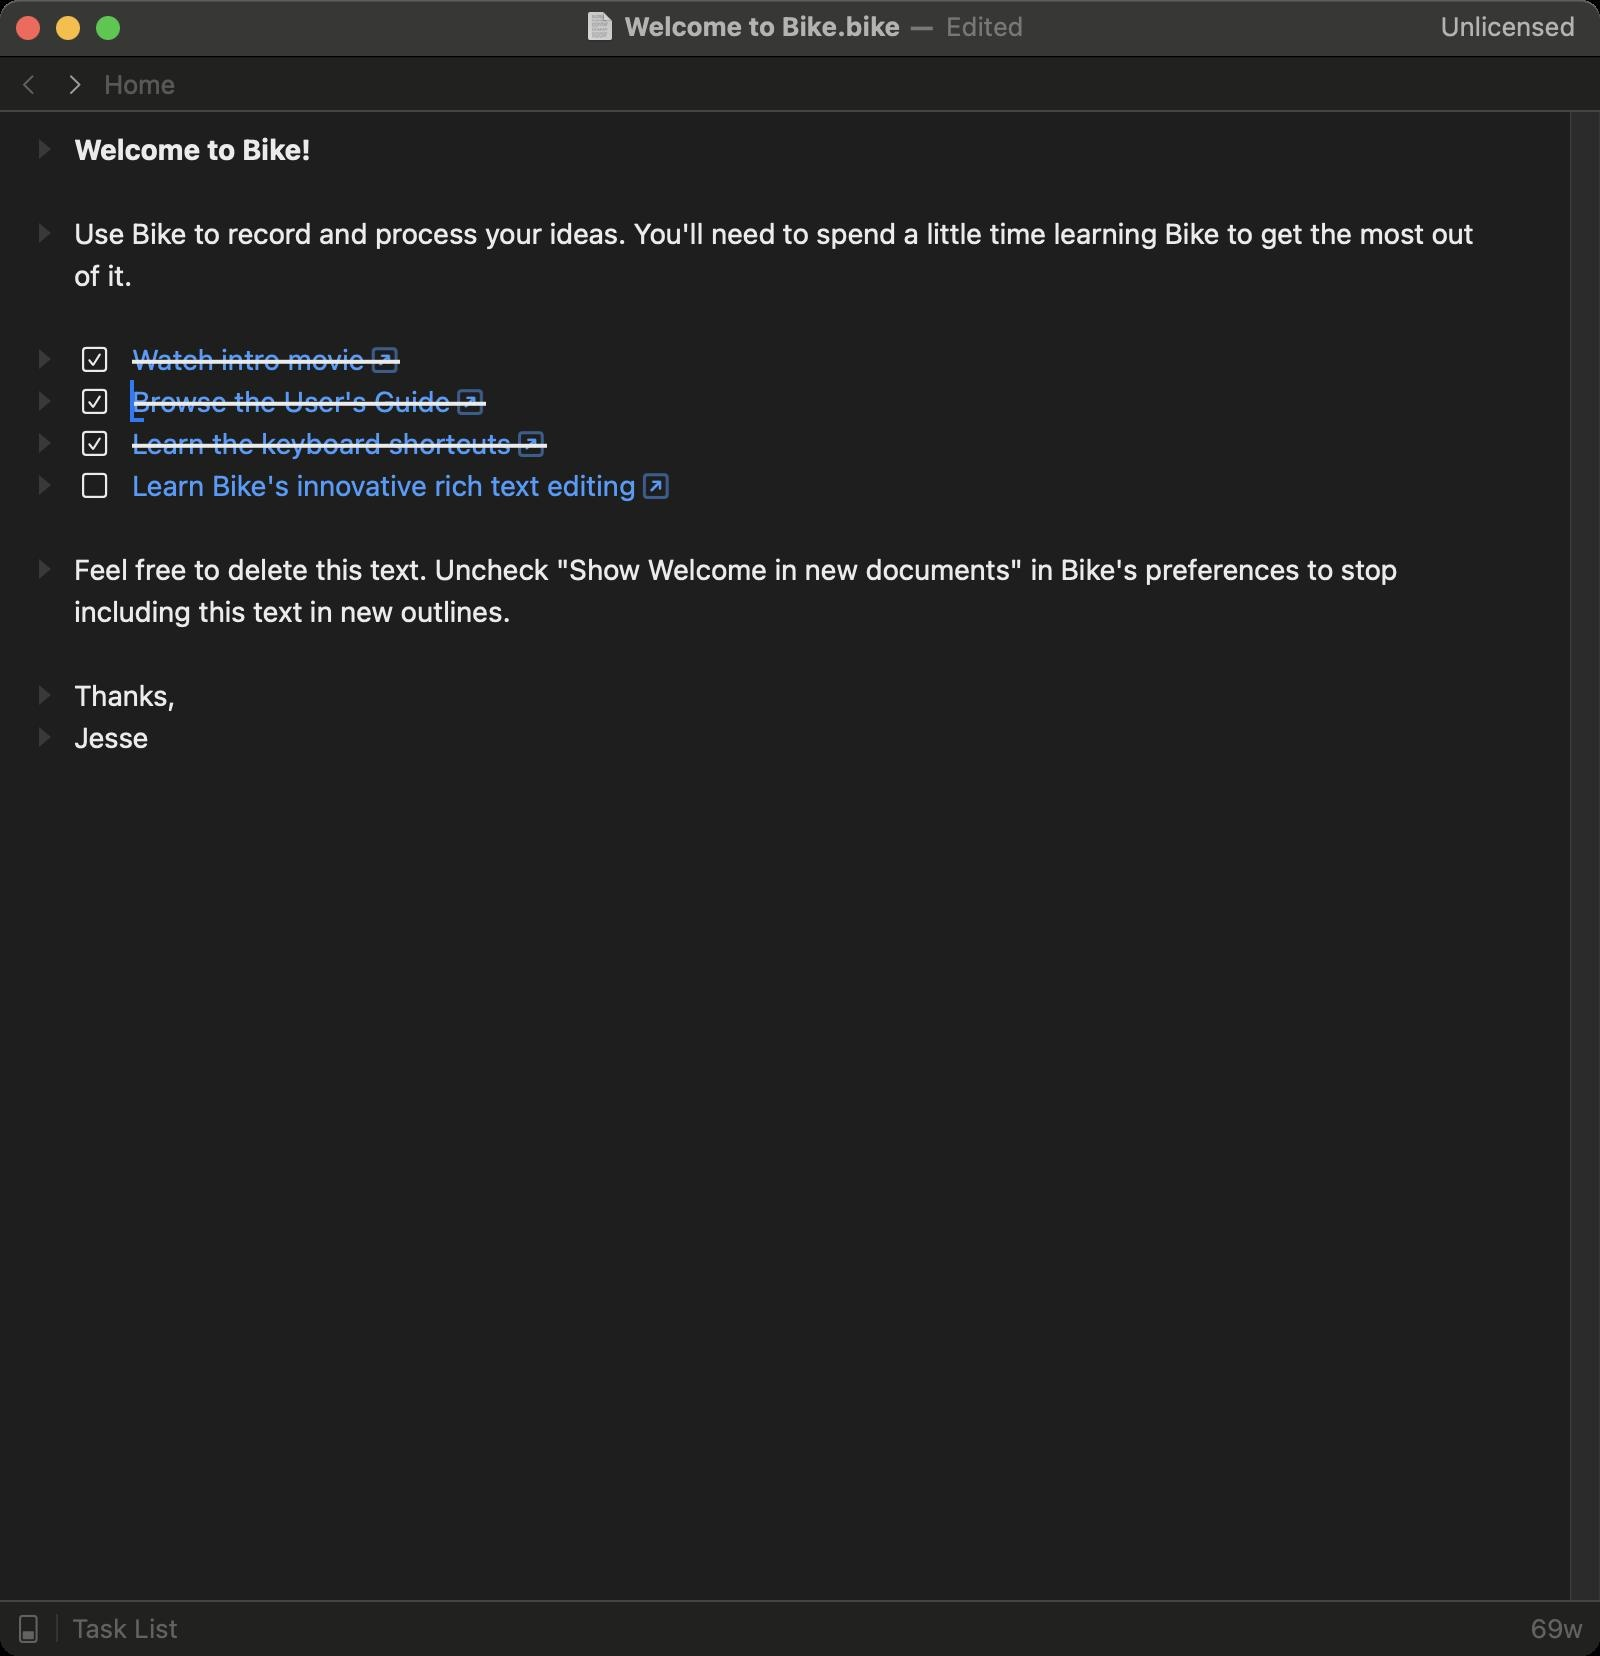
Accessibility tree:
{"name": "Welcome_to_Bike.bike", "role": "AXWindow", "description": null, "role_description": "standard window", "value": null, "position": "464.00;80.00", "size": "800;828", "children": [{"name": null, "role": "AXSplitGroup", "description": null, "role_description": "split group", "value": null, "position": "0.00;28.00", "size": "800;800", "children": [{"name": null, "role": "AXSplitter", "description": null, "role_description": "splitter", "value": -1.0, "position": "-1.00;28.00", "size": "1;800", "children": []}, {"name": null, "role": "AXScrollArea", "description": null, "role_description": "scroll area", "value": null, "position": "0.00;56.00", "size": "800;744", "children": [{"name": null, "role": "AXScrollBar", "description": null, "role_description": "scroll bar", "value": 0.0, "position": "785.00;56.00", "size": "15;744", "children": []}]}, {"name": "", "role": "AXButton", "description": "go back", "role_description": "button", "value": null, "position": "4.00;29.00", "size": "22;26", "children": []}, {"name": "", "role": "AXButton", "description": "go forward", "role_description": "button", "value": null, "position": "26.00;29.00", "size": "22;26", "children": []}, {"name": null, "role": "AXList", "description": "path", "role_description": "list", "value": null, "position": "48.00;31.00", "size": "46;22", "children": [{"name": null, "role": "AXStaticText", "description": null, "role_description": "text", "value": "Home", "position": "48.00;31.00", "size": "46;22", "children": []}]}, {"name": "", "role": "AXMenuButton", "description": null, "role_description": "menu button", "value": null, "position": "0.00;805.50", "size": "24;17", "children": []}, {"name": "Task_List", "role": "AXMenuButton", "description": null, "role_description": "menu button", "value": null, "position": "28.00;806.00", "size": "64;16", "children": []}, {"name": "69w", "role": "AXButton", "description": null, "role_description": "button", "value": null, "position": "763.00;806.00", "size": "31;16", "children": []}, {"name": null, "role": "AXSplitter", "description": null, "role_description": "splitter", "value": 800.0, "position": "800.00;28.00", "size": "1;800", "children": []}]}, {"name": "Unlicensed", "role": "AXButton", "description": null, "role_description": "button", "value": null, "position": "713.00;5.00", "size": "82;19", "children": []}, {"name": null, "role": "AXButton", "description": null, "role_description": "close button", "value": null, "position": "7.00;6.00", "size": "14;16", "children": []}, {"name": null, "role": "AXButton", "description": null, "role_description": "full screen button", "value": null, "position": "47.00;6.00", "size": "14;16", "children": [{"name": null, "role": "AXGroup", "description": null, "role_description": "group", "value": null, "position": "47.00;6.00", "size": "14;16", "children": [{"name": null, "role": "AXGroup", "description": null, "role_description": "group", "value": null, "position": "47.00;6.00", "size": "14;16", "children": []}]}]}, {"name": null, "role": "AXButton", "description": null, "role_description": "minimize button", "value": null, "position": "27.00;6.00", "size": "14;16", "children": []}, {"name": "Edited", "role": "AXMenuButton", "description": "document actions", "role_description": "menu button", "value": null, "position": "470.00;5.00", "size": "51;16", "children": []}, {"name": null, "role": "AXStaticText", "description": null, "role_description": "text", "value": "—", "position": "453.00;5.00", "size": "16;16", "children": []}, {"name": "Welcome_to_Bike.bike", "role": "AXImage", "description": null, "role_description": "image", "value": null, "position": "292.00;5.00", "size": "16;16", "children": []}, {"name": null, "role": "AXStaticText", "description": null, "role_description": "text", "value": "Welcome to Bike.bike", "position": "310.00;5.00", "size": "143;16", "children": []}]}